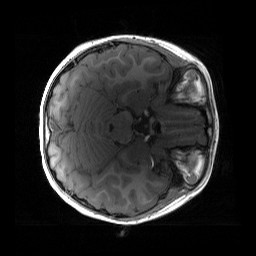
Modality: T1w
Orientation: axial
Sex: female
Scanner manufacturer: siemens
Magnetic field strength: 3 T
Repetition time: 1.9 s
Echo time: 0.00243 s